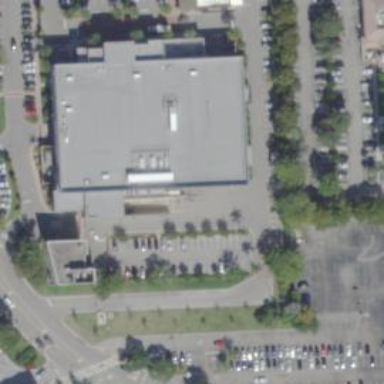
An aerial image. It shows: Supermarket building.